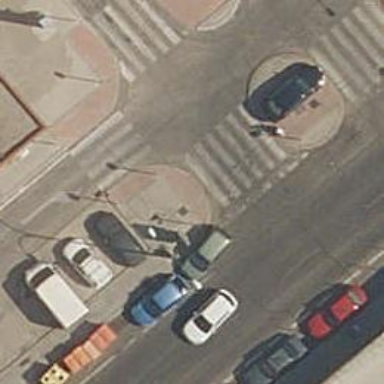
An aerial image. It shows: Uncontrolled road crossing.